Interaction volume radius: 10 \u00c5
Interaction volume height: 15 \u00c5
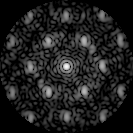
Disorder parameter: 0.4253